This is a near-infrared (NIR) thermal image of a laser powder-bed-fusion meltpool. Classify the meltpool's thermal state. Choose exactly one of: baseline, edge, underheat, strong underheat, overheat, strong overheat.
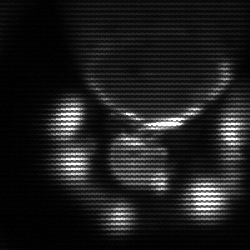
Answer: edge